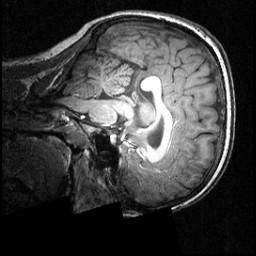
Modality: T1w
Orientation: sagittal
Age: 20
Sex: female
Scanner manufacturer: siemens
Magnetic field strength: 3.951 T
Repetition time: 1.5 s
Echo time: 0.00335 s